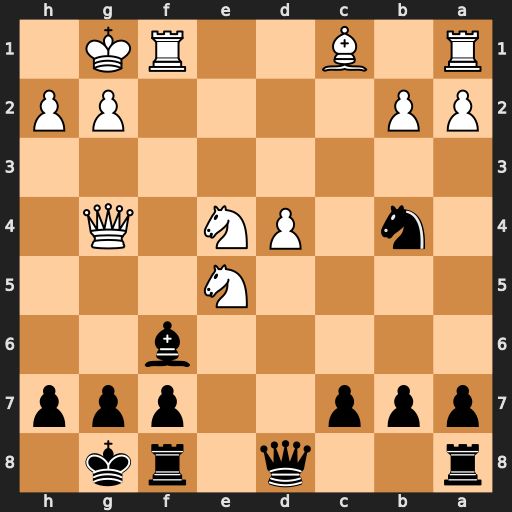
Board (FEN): r2q1rk1/ppp2ppp/5b2/4N3/1n1PN1Q1/8/PP4PP/R1B2RK1
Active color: b
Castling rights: -
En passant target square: -
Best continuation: Qxd4+ Kh1 Bxe5